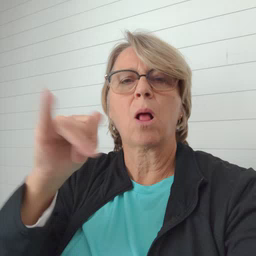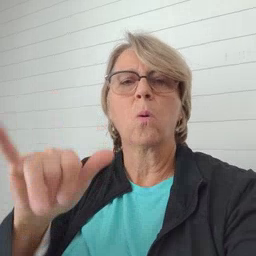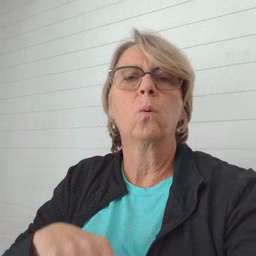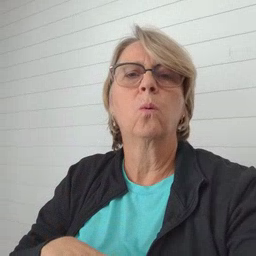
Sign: yellow